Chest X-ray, AP view. Patient: 54 years old, sex M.
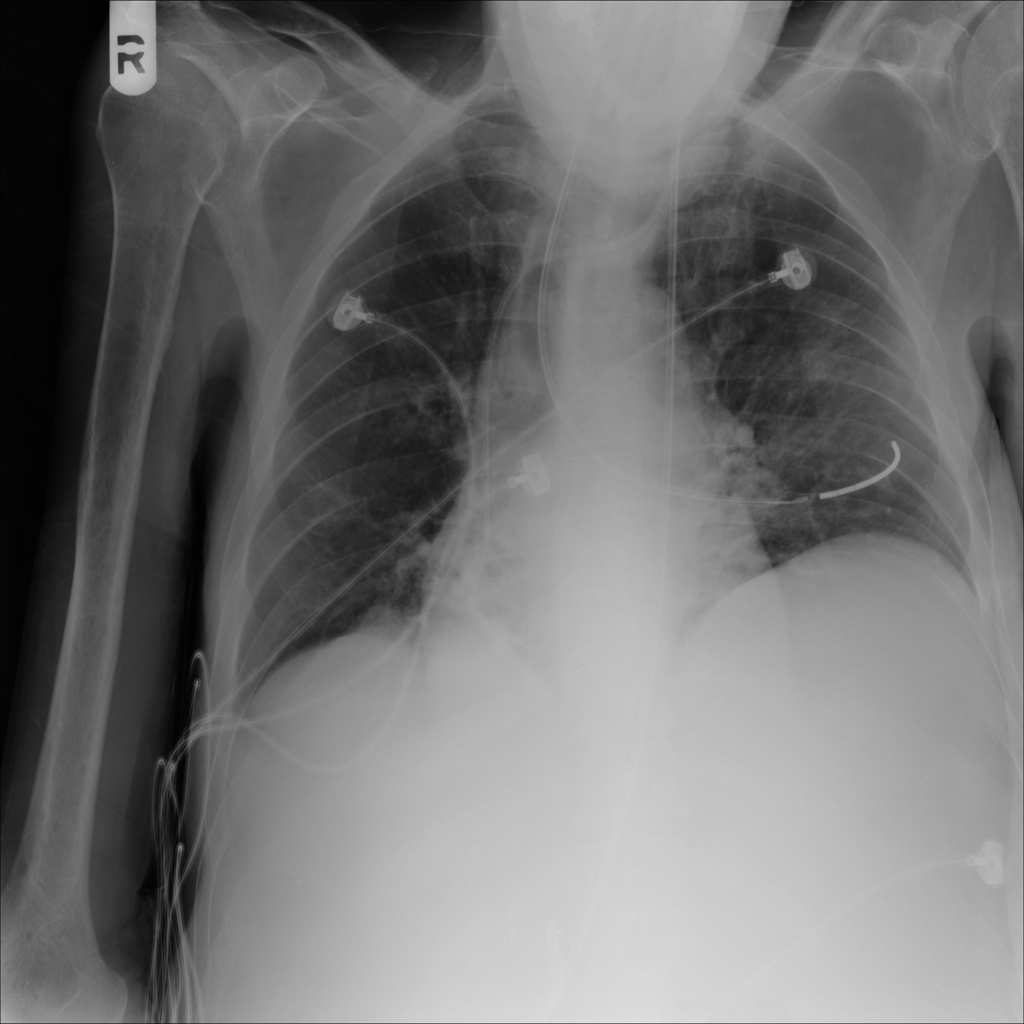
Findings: No Finding